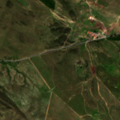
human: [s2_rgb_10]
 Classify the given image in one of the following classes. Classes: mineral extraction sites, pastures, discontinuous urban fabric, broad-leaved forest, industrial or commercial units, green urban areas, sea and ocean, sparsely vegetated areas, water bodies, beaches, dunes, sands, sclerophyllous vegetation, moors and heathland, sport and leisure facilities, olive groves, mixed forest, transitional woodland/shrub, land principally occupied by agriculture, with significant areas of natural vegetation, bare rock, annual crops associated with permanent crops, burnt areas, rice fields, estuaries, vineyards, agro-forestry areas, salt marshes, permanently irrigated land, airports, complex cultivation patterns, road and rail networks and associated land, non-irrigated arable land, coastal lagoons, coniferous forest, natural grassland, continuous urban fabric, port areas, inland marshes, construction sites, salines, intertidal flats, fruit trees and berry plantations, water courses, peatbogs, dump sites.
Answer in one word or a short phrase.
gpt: non-irrigated arable land, land principally occupied by agriculture, with significant areas of natural vegetation